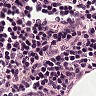
Metastatic tissue present: no